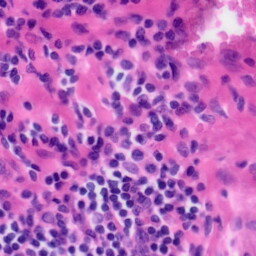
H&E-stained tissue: Tonsil